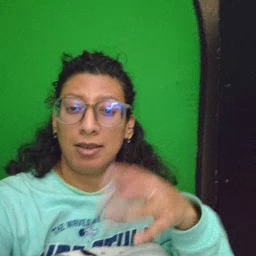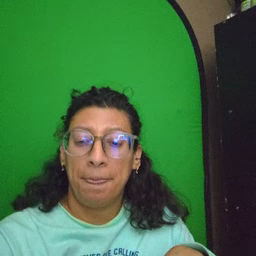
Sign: hate